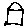
Label: house